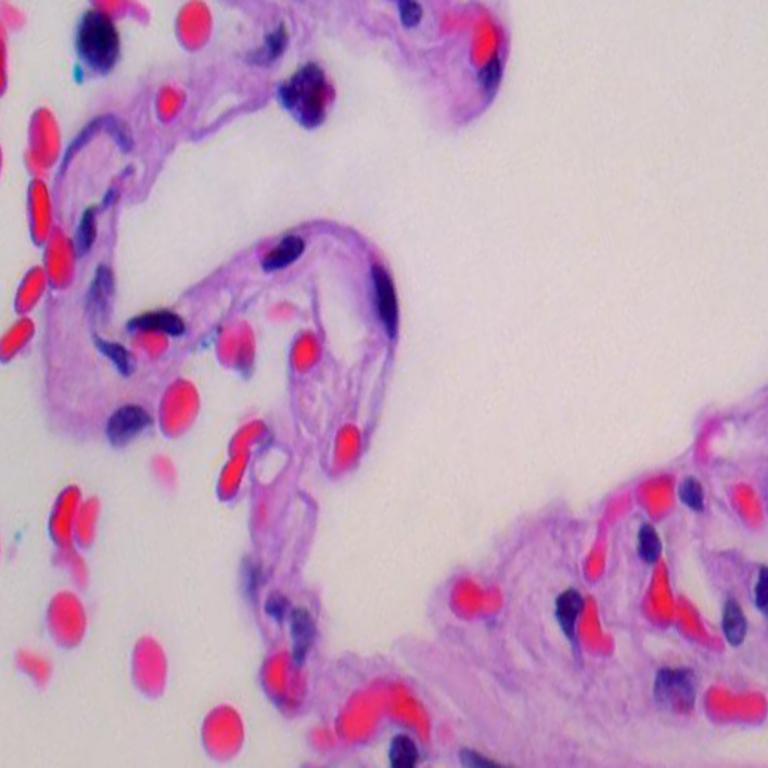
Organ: lung
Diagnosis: benign